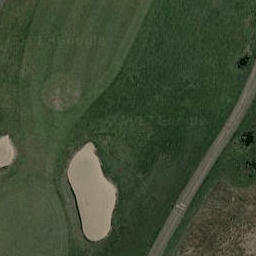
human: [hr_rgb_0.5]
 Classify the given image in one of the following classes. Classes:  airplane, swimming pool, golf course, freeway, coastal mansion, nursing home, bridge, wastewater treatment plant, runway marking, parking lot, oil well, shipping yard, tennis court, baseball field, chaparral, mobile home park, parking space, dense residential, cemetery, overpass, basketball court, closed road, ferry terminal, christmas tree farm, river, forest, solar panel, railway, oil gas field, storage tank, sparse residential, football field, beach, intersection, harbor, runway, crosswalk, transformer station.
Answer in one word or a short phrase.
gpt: golf course